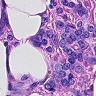
Metastatic tissue present: yes